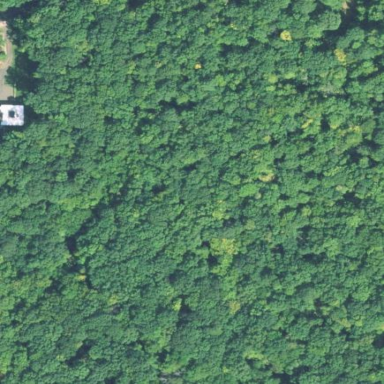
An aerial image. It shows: Nature reserve within woodland area.